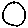
Label: circle